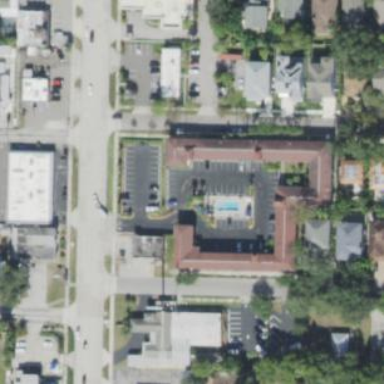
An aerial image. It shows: Hotel building.